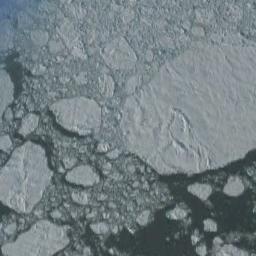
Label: sea_ice